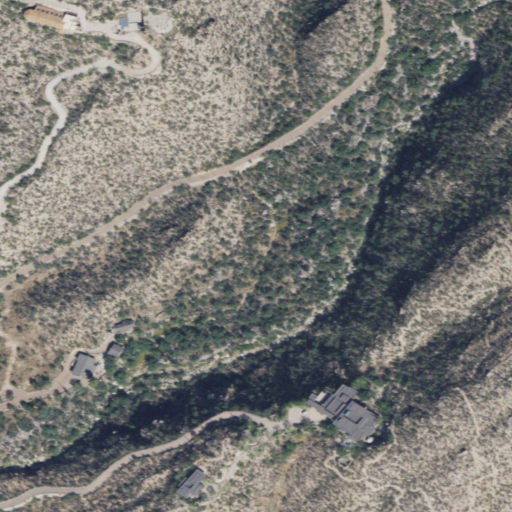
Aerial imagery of valley in Arizona named Bird Canyon containing shrub and open development